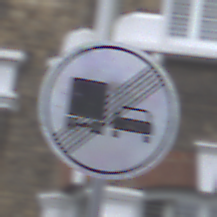
Verkehrszeichen: EndeUeberholverbotKraftfahrzeuge
Umgebung: Outdoor, Urban
Tageszeit: MorningAfternoon
Wetter: Overcast
Licht: Natural
Jahreszeit: NotSpecified
Kontrast: LowContrast